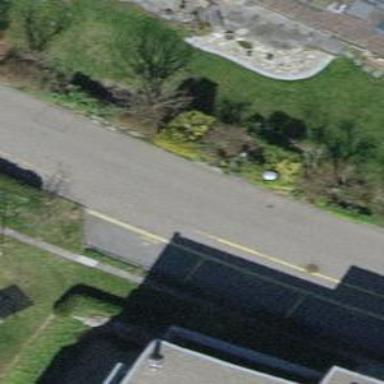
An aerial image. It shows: Asphalt road in residential area.